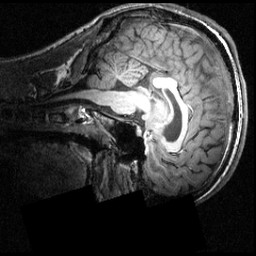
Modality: T1w
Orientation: sagittal
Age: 19
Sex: male
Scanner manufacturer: siemens
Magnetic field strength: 3.951 T
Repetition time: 1.5 s
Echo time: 0.00335 s